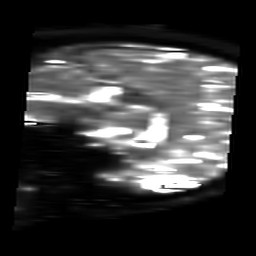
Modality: T2starmap
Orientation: sagittal
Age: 23
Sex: male
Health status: ill